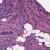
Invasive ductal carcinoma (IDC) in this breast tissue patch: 1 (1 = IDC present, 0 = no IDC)